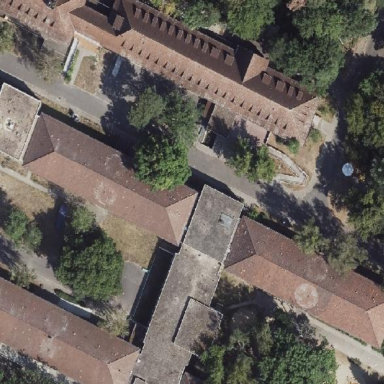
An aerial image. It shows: Hospital building.